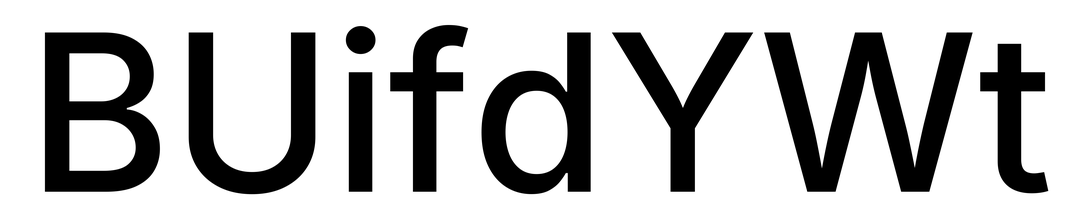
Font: Inter_Medium